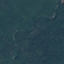
Label: Forest